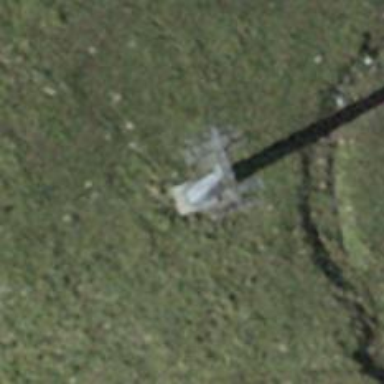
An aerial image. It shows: Pylon for aerialway.